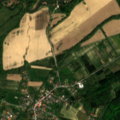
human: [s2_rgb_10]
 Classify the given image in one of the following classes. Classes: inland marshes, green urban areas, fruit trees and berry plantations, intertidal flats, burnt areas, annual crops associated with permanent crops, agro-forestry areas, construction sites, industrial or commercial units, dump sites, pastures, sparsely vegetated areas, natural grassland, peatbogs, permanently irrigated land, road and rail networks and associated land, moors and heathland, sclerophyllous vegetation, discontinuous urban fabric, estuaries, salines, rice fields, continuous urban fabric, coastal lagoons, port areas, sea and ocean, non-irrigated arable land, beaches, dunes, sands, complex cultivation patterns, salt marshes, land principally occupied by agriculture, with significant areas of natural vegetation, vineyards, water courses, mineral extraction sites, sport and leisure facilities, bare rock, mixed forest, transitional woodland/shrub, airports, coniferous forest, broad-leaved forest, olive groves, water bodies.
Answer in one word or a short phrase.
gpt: discontinuous urban fabric, non-irrigated arable land, broad-leaved forest, mixed forest, natural grassland